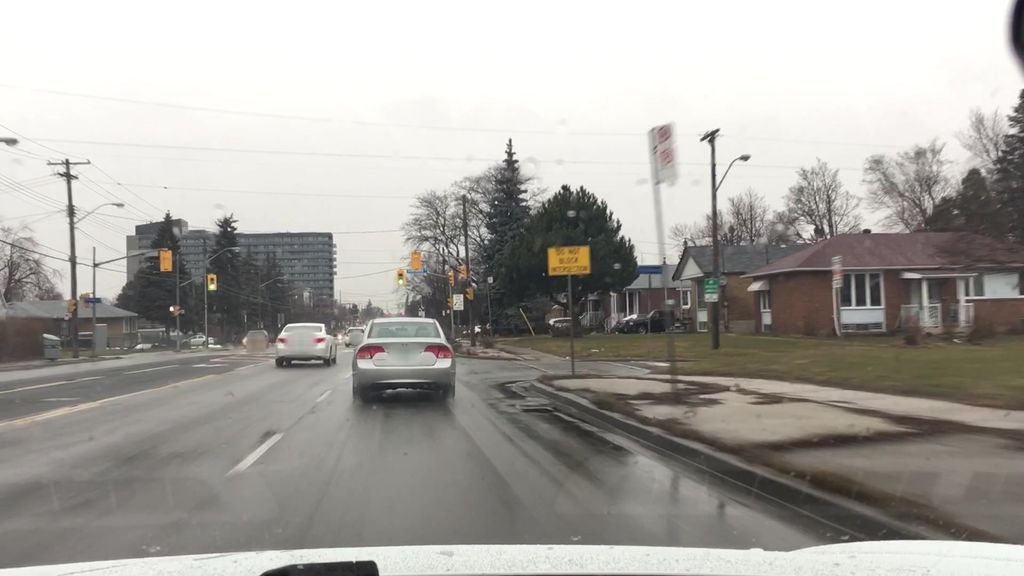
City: toronto